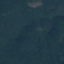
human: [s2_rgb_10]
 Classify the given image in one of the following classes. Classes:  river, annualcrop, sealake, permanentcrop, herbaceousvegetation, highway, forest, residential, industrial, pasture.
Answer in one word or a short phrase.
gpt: Forest